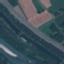
Land use / land cover class: Highway